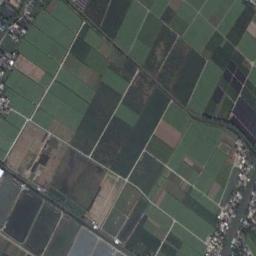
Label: rectangular_farmland